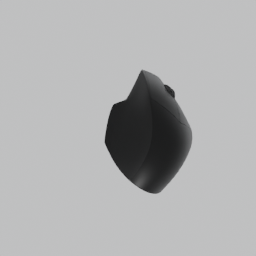
Label: electronics